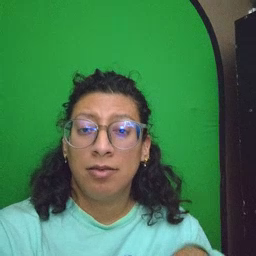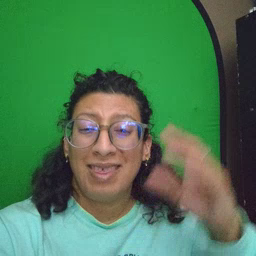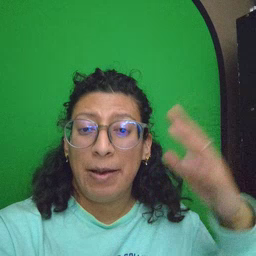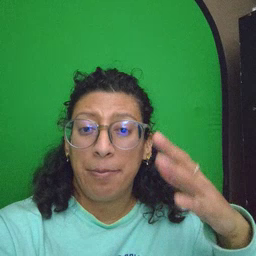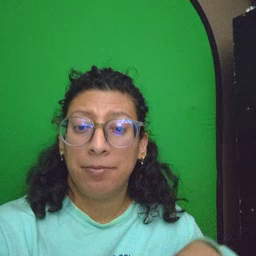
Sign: lamp